Question: In Rails 3 it worked just fine, but with my new Rails4 Appp i don't know whats the problem.
The Guide on the <URL>
My
'''
def update
# required for settings form to submit when password is left blank
if params[:user][:password].blank?
params[:user].delete("password")
params[:user].delete("password_confirmation")
end
@user = User.find(current_user.id)
if @user.update_without_password(devise_parameter_sanitizer.sanitize(:account_update))
set_flash_message :notice, :updated
# Sign in the user bypassing validation in case his password changed
sign_in @user, :bypass => true
redirect_to after_update_path_for(@user)
else
render "edit"
end
end
'''
My
'''
def configure_permitted_parameters
devise_parameter_sanitizer.for(:sign_up) do |u|
u.permit(:name, :first_name, :user_name, :email, :password, :password_confirmation, :provider, :uid)
end
devise_parameter_sanitizer.for(:account_update) do |u|
u.permit(:name, :email, :password, :password_confirmation, :first_name, :last_name,
:user_name, :avatar, :profile_cover, :facebook_link,
:twitter_link, :instagram_link, :status)
end
end
'''
I added the controller to my
'''
:registrations => "registrations"
'''
And i Changed the update calls using the appropriate method below:
'''
@user.update_without_password(devise_parameter_sanitizer.sanitize(:account_update))
'''
But i'm getting a 'NoMethodError in RegistrationsController#update' Error.

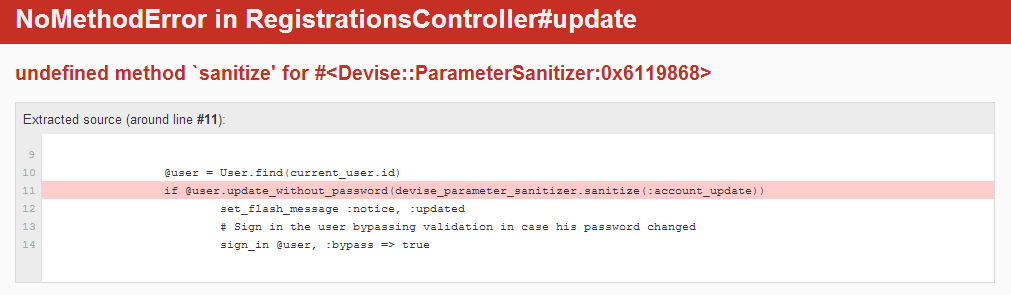
Answer: I don't know yet if this is a good practice but i changed in my 'RegistrationsController' the update action to
'''
@user.update_attributes(account_update_params)
'''